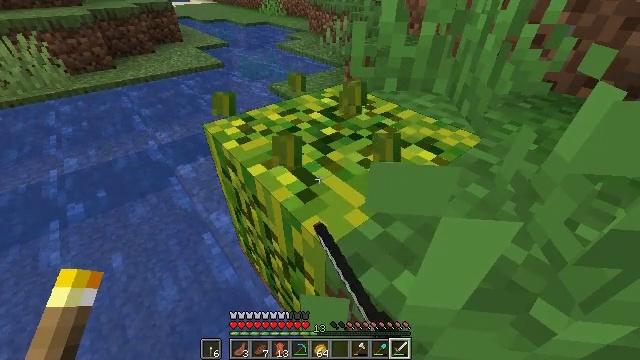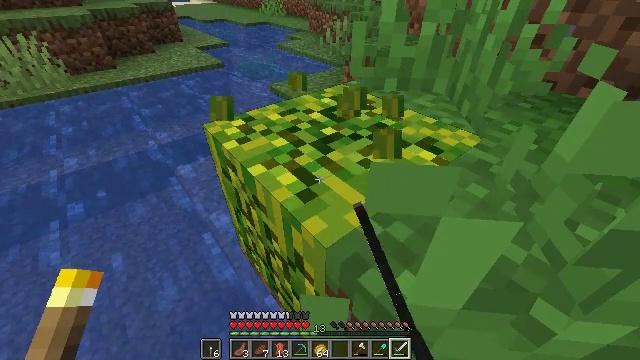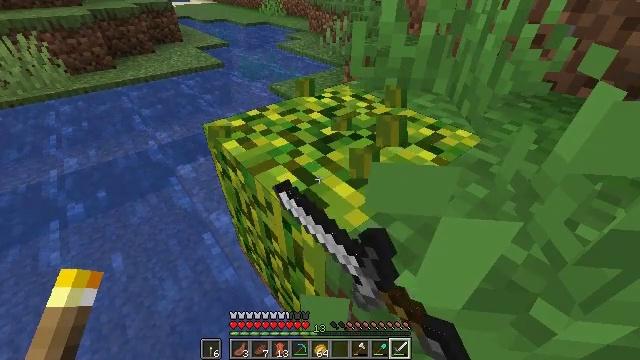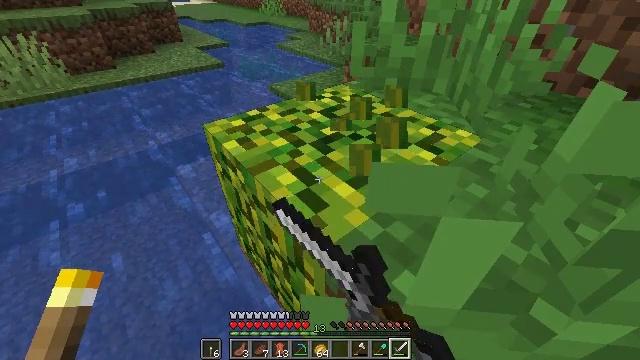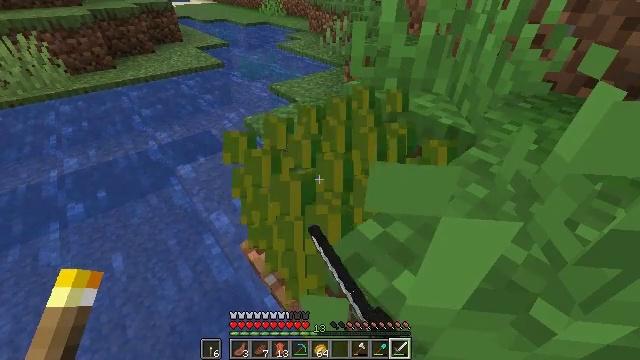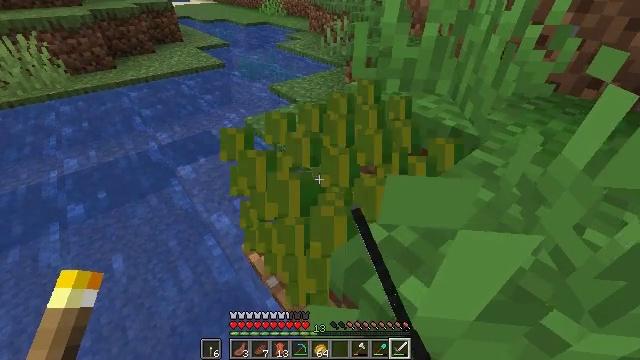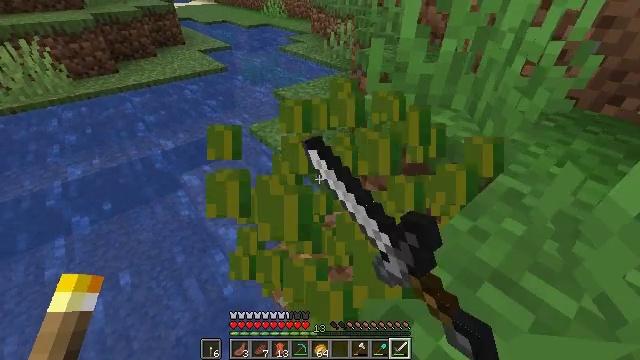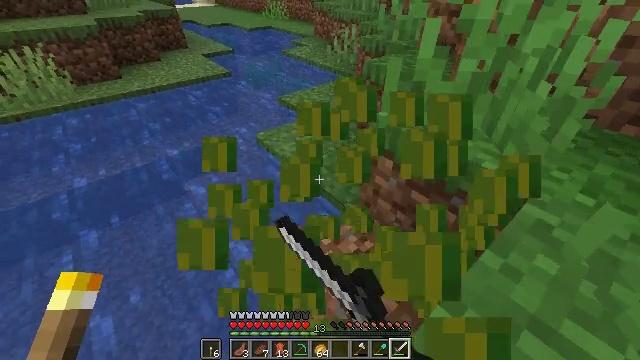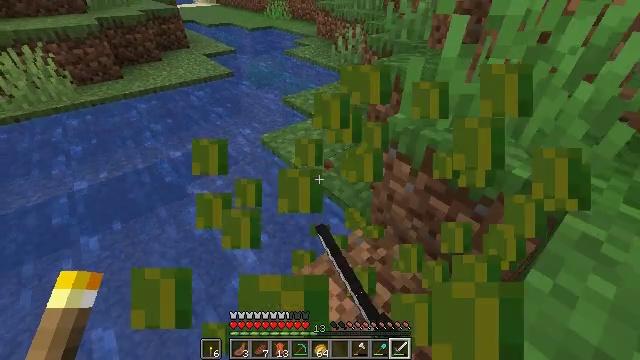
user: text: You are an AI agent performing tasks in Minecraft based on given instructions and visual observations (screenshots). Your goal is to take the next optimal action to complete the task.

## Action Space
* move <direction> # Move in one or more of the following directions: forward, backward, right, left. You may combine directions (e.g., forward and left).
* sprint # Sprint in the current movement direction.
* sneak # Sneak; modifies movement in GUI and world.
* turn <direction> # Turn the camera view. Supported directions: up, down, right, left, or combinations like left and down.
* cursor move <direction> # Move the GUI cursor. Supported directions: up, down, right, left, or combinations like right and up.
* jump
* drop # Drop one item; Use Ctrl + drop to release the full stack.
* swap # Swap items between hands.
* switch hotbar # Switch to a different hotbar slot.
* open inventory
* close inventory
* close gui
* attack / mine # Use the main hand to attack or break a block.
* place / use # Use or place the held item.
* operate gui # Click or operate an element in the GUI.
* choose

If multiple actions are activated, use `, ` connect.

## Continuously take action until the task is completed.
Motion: motion action
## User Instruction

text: Gather melon for food.
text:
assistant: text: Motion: attack / mine
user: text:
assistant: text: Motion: attack / mine
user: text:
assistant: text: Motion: attack / mine
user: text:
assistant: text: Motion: attack / mine
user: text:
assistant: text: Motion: move forward, attack / mine
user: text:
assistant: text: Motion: move forward and move left, attack / mine
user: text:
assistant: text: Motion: move forward and move left, attack / mine
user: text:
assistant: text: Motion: move forward and move left, attack / mine
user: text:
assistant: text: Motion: attack / mine